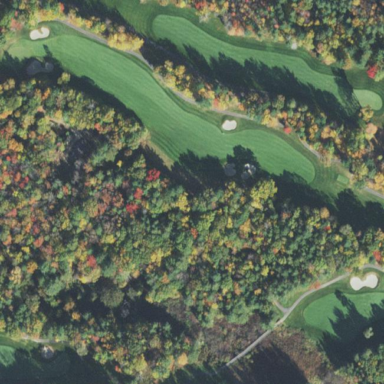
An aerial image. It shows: Rough grassy area used for golf.